Question: I am developing a chat application. For smileys I have used image buttons. But the problem is that I don't know how to insert the smileys to the text control after the chat messages, similar to this:

How to do it through code? Please guide me.
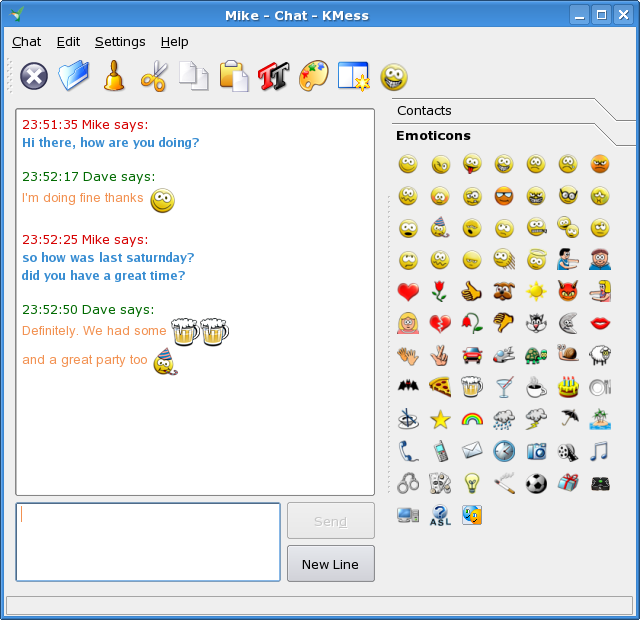
Answer: You can achieve this using ImageSpan objects. The TextViews and EditTexts use Spanned/Spannable objects to store the entered text content, not just mere java Strings. On these Spanned/Spannable objects you can define spans for sections on the text that modifies the way that those sections are shown. So you can display a text in bold, italics, etc. and you can also display images in place of certain sections.
This way you can search for a ":-)" pattern in the entered text, and slap an ImageSpan on it displaying a smiley. Check the docs <URL>.